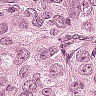
Metastatic tissue present: yes